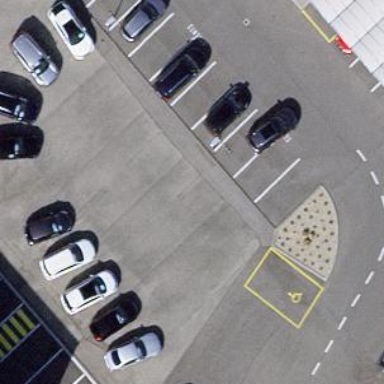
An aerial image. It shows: Charging station.